Field crop: tomato
Growth stage: 1
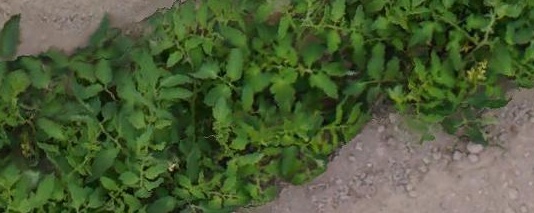
Species: tomato